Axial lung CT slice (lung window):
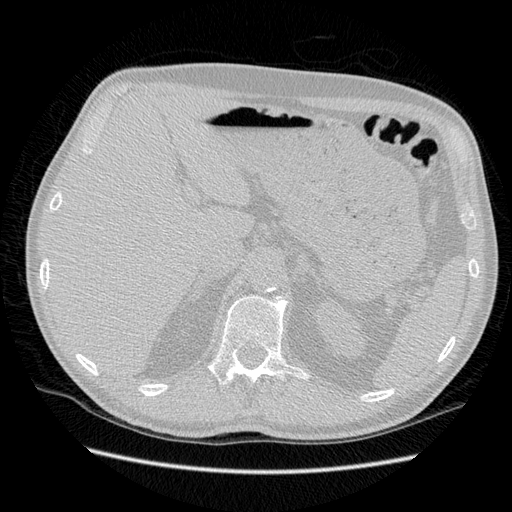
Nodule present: no